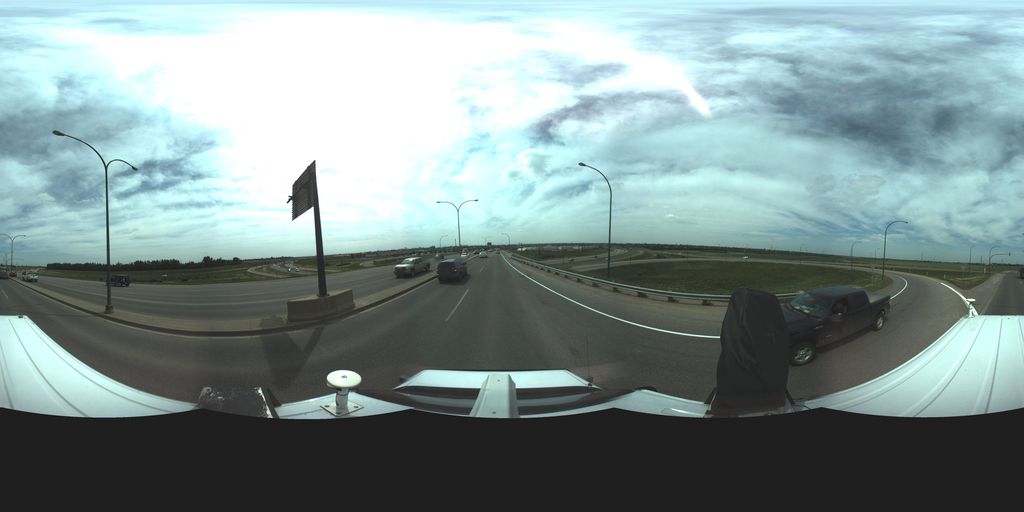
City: saskatoon